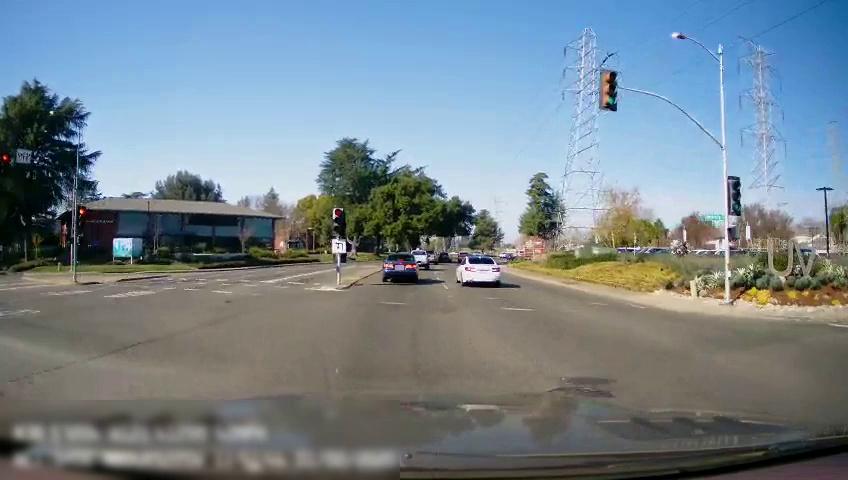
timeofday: Day
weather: Sunny
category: Drivable Space
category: Drivable Space
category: Vehicles | Car
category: Vehicles | SUV
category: Vehicles | Truck
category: Vehicles | Truck
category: Vehicles | SUV
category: Lanes | Current Lane
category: Lanes | Opposite Lane
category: Traffic | Lights
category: Traffic | Lights
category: Traffic | Lights
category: Traffic | Lights
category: Traffic | Signs
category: Traffic | Signs
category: Traffic | Lights